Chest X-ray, PA view. Patient: 41 years old, sex F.
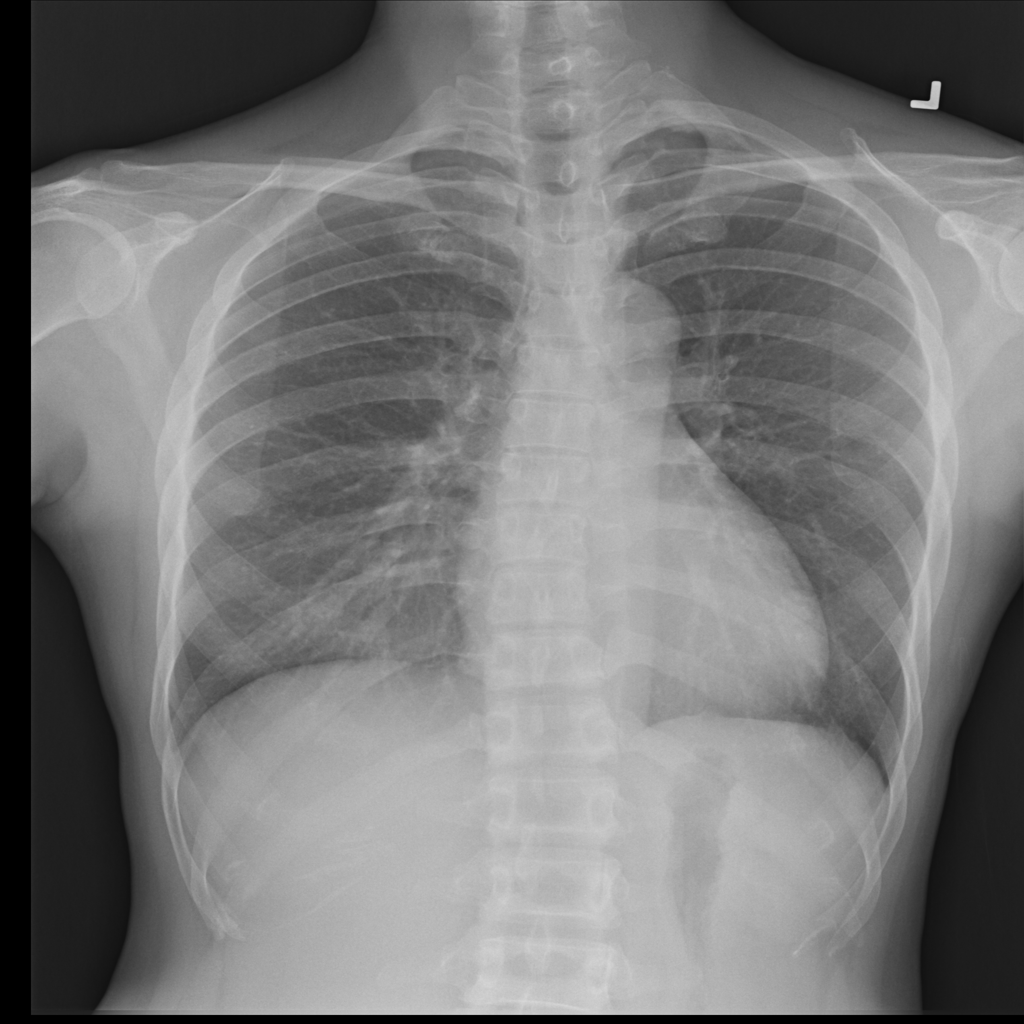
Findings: Infiltration